Question: I want to have a bunch of PayPal "Subscribe" buttons inside of a table, like so:

Each of those buttons looks something like this:
'''
<td>
<form action="https://www.paypal.com/cgi-bin/webscr" method="post" target="_top">
<input type="hidden" name="hosted_button_id" value="XXXXXXXXXX">
<input type="hidden" name="custom" value="52">
<input type="hidden" name="notify_url" value="http://localhost:81/api/paypal_ipn.php">
<input type="image" src="https://www.paypalobjects.com/en_US/i/btn/btn_subscribe_SM.gif" border="0" name="submit" alt="PayPal - The safer, easier way to pay online!">
</form>
</td>
'''
But when I inspect the button in Chrome's developer toolbar I see that the '<form>' has <URL>! In fact, it's been moved to wrap the entire table.
This is problematic because each of those buttons has different parameters I need to submit. I can't have the form wrap the whole table or my hiddens will get submitted with it.
How can I work around this so that I can have my buttons laid out inside the table and each submit different parameters?
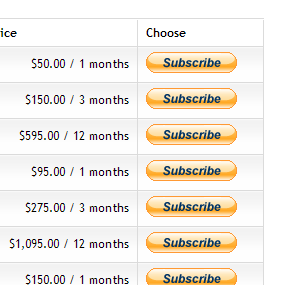
Answer: Im getting it right, may be you forgot to close some tags?